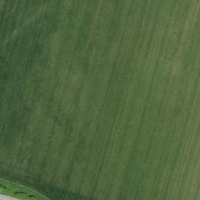
EUNIS habitat code: 52
Species observed at this site:
Ciconia ciconia